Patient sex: F
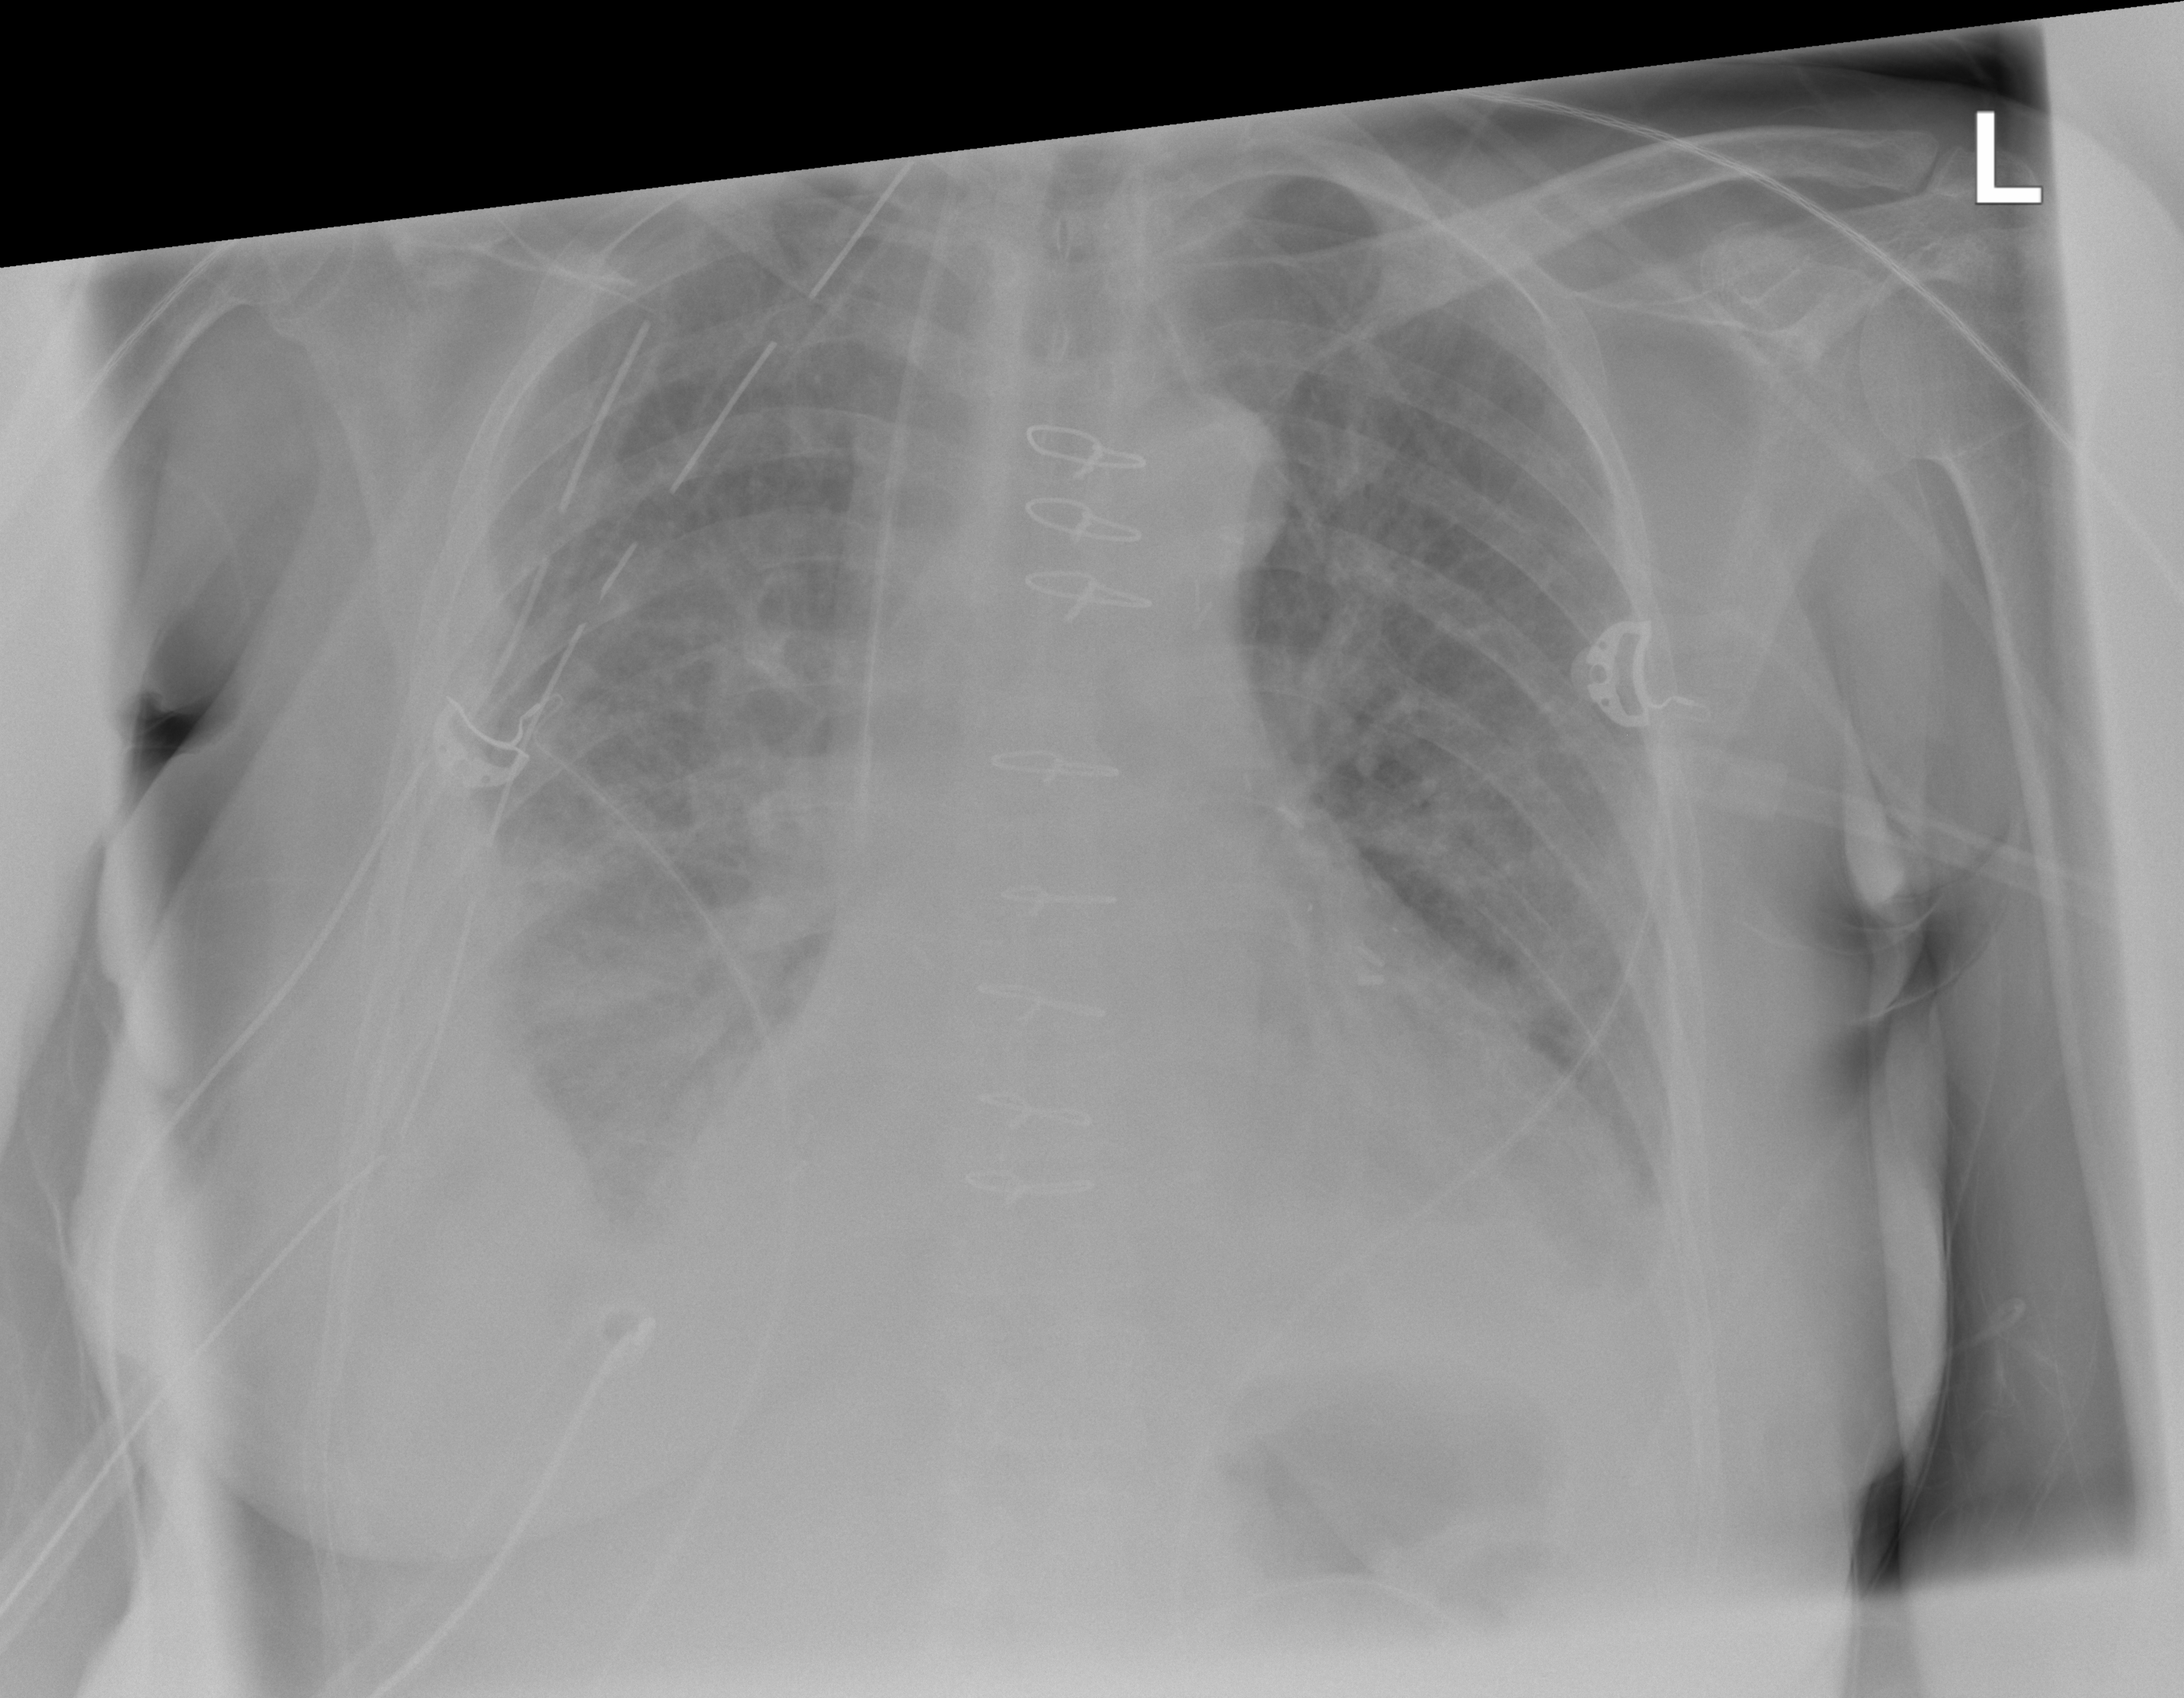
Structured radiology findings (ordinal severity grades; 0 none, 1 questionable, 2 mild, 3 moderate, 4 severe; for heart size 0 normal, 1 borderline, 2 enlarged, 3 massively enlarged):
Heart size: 2
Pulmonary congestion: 2
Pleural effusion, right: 2
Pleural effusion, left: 2
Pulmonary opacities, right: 2
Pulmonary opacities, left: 2
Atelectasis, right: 2
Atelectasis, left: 2